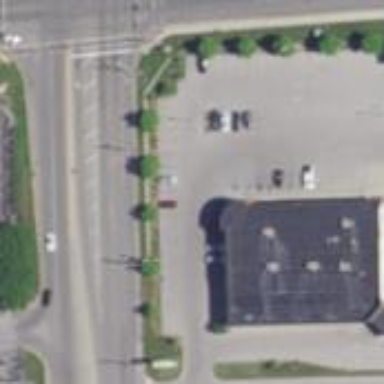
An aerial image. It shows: Parking area with surface.